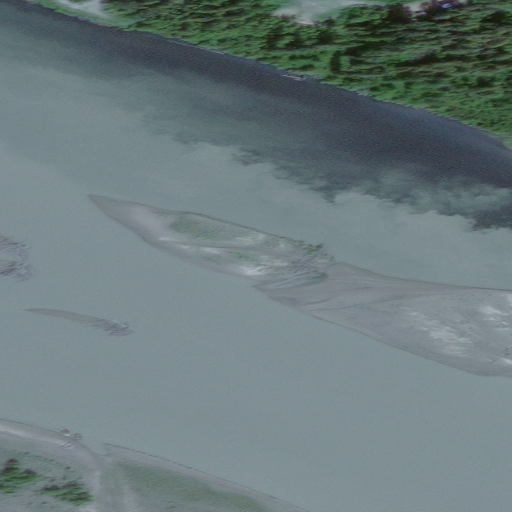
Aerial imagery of island in Alaska named Loper Island containing only unknown